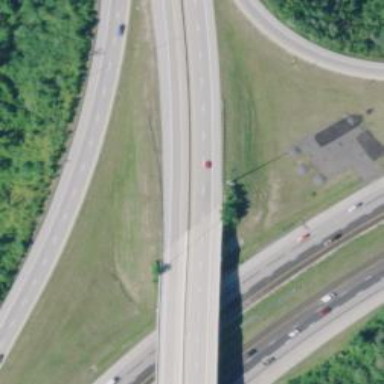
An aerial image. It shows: Bridge on motorway link.